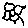
Label: flower